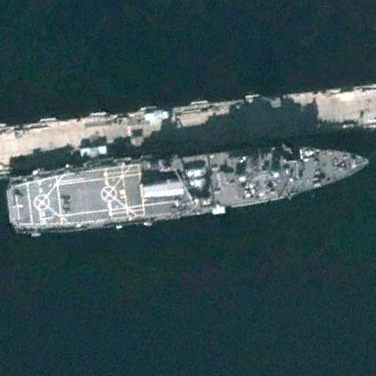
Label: combat